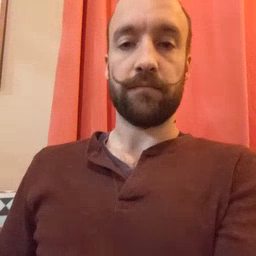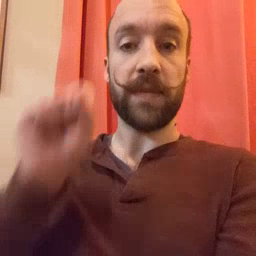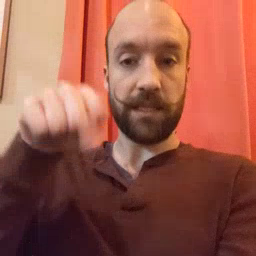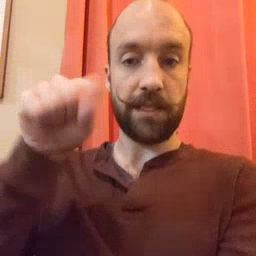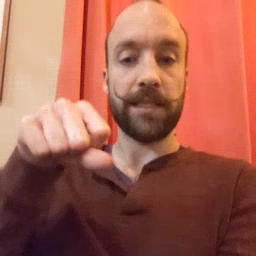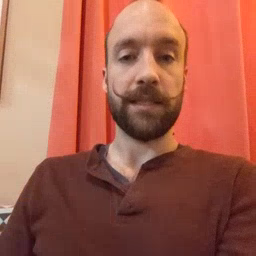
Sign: yes